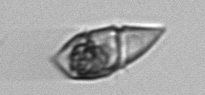
Label: Gyrodinium